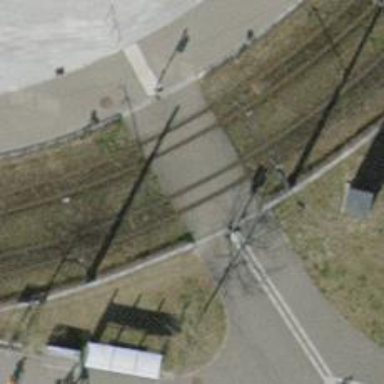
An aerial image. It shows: Railway crossing with traffic signals and full barrier.